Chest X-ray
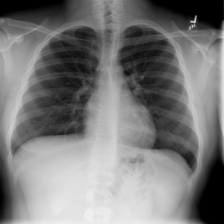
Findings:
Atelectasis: negative
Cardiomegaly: negative
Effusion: negative
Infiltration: negative
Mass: negative
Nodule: negative
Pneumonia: negative
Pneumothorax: negative
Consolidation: negative
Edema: negative
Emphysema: negative
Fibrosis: negative
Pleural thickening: negative
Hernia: negative